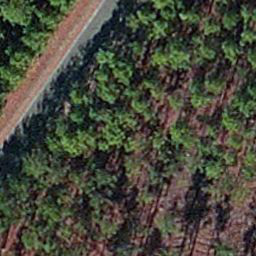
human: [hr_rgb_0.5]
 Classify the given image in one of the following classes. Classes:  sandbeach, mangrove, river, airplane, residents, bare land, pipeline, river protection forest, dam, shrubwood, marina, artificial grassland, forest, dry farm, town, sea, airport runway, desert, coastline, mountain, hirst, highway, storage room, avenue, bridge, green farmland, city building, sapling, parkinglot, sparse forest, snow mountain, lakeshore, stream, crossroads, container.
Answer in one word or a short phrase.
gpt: sapling